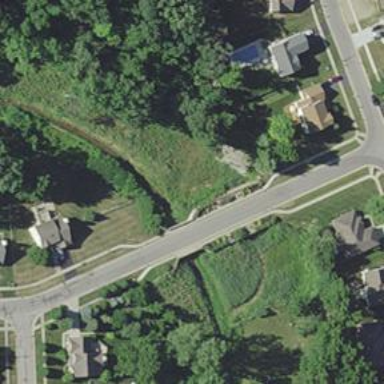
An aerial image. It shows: Residential road with bridge.